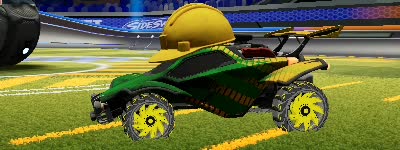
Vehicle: octane